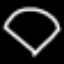
Label: diamond